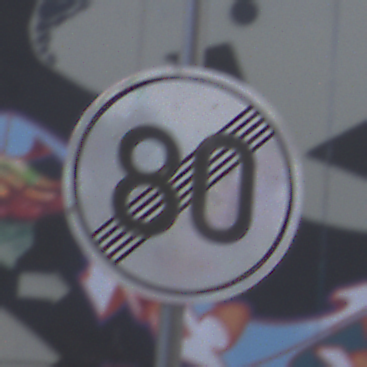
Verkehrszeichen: EndeGeschwindigkeit80
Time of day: MorningAfternoon
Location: Outdoor (Urban)
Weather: PartlyCloudy
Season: NotSpecified
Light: Natural